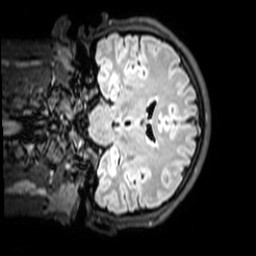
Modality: T1w
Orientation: coronal
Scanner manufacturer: philips
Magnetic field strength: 3 T
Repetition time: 4.8 s
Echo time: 0.2586 s